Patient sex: F
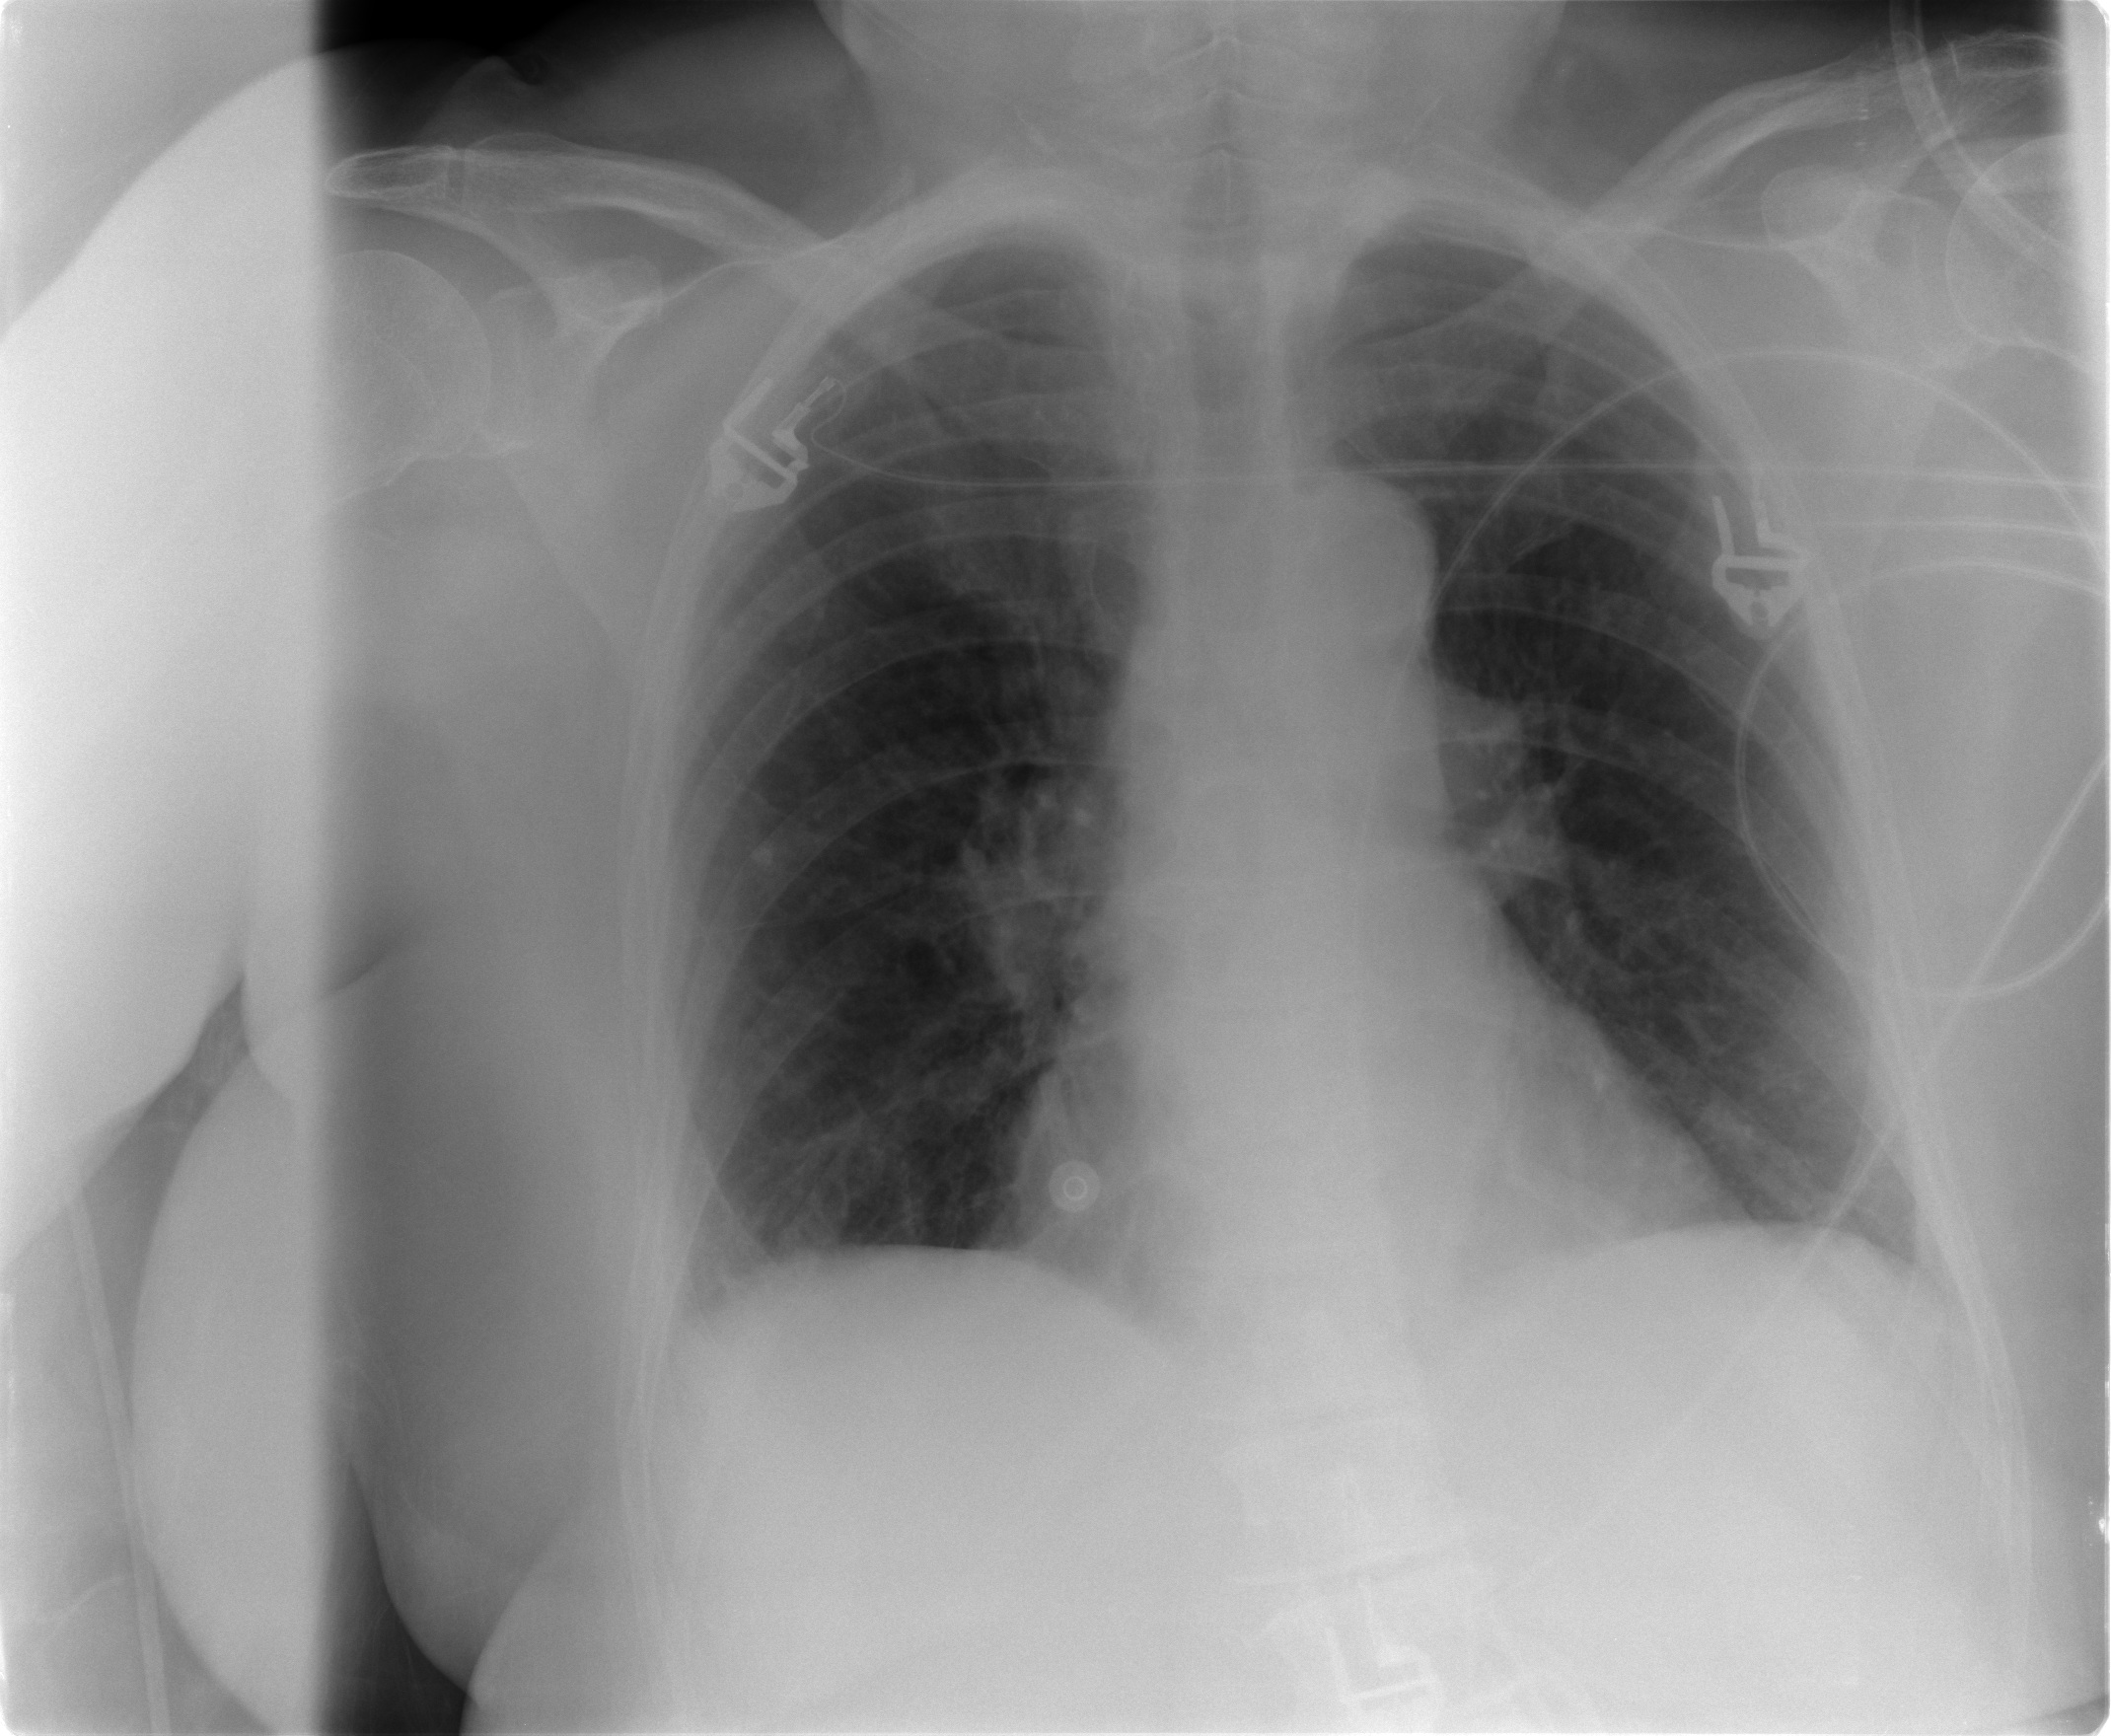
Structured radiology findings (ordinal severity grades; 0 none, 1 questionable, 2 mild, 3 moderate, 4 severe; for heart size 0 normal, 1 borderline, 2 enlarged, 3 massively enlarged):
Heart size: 0
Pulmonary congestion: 0
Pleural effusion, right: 0
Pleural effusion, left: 0
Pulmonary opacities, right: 0
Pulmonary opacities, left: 0
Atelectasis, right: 0
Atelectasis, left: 2